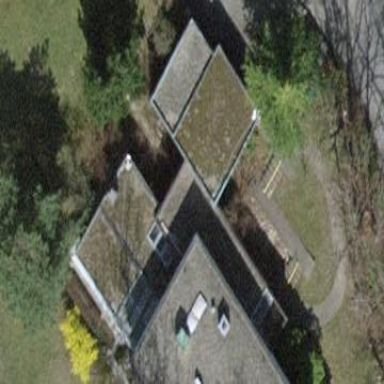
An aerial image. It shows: Group of garages.